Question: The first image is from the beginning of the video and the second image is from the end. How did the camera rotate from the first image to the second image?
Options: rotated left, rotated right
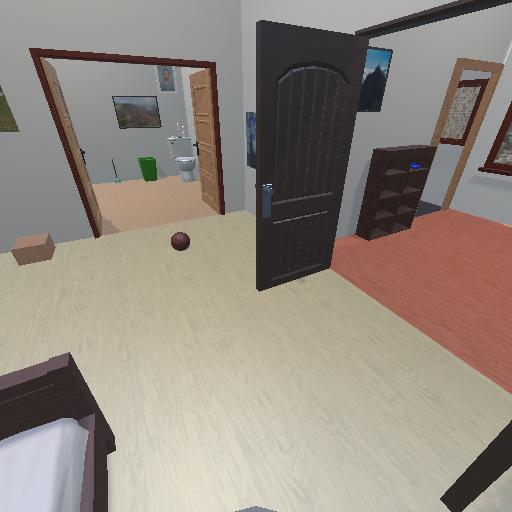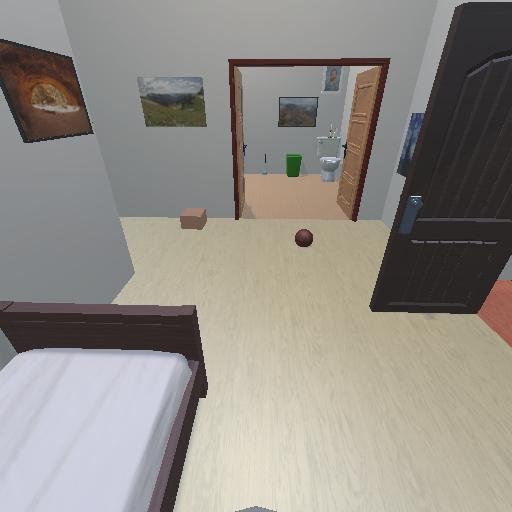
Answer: rotated left